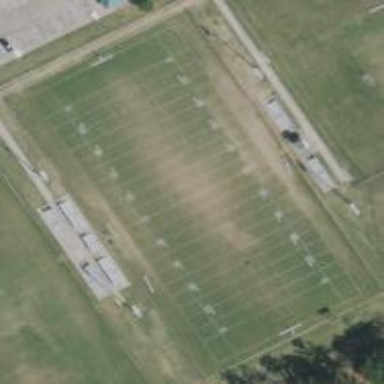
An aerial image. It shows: American football pitch.